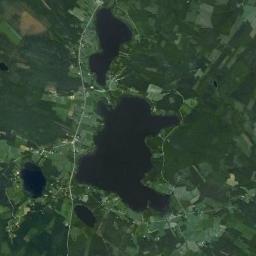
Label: lake